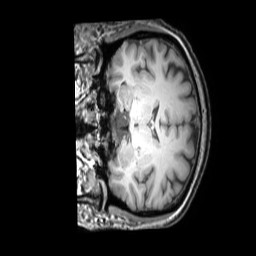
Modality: T1w
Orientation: coronal
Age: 65
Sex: male
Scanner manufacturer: philips
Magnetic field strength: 3 T
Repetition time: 0.009898 s
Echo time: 0.004606 s